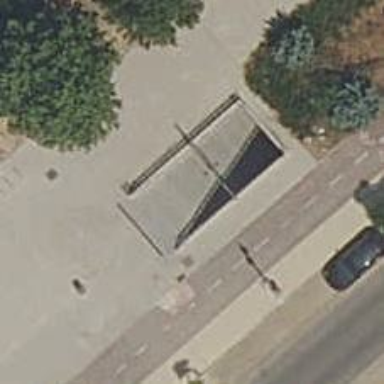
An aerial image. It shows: Subway entrance for railway system.